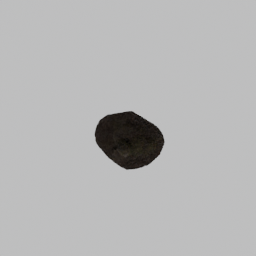
Label: nature